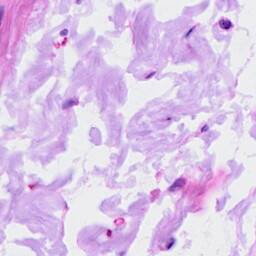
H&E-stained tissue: Ovarian